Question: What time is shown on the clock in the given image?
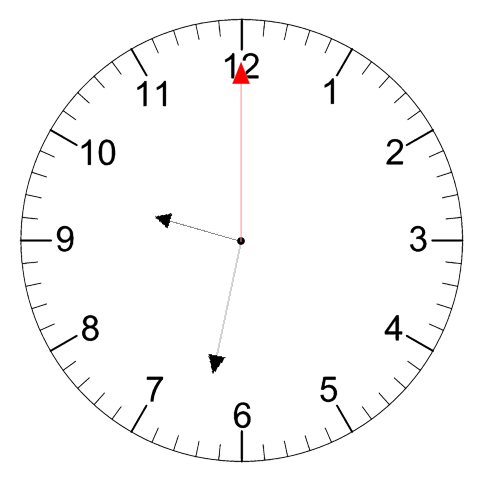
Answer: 09:32:00